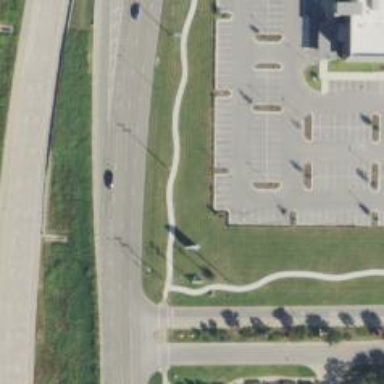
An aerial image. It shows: Secondary road with frontage access.